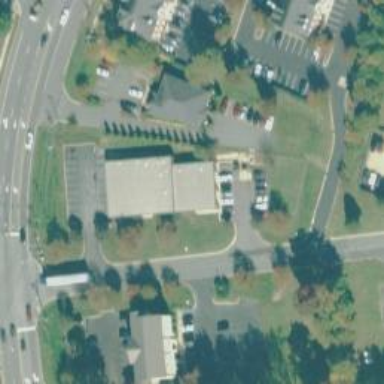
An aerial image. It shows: Veterinary facility.